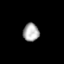
Tissue: lung
Cell type: T cells
Senescence score: 0.196
Nuclear area (px): 283
Mean DAPI intensity: 171.926